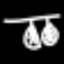
Label: leaf